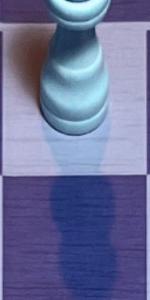
Label: Empty